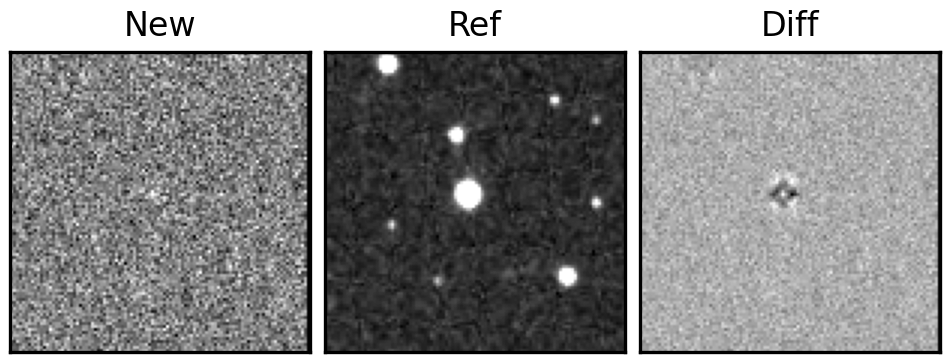
Label: bogus